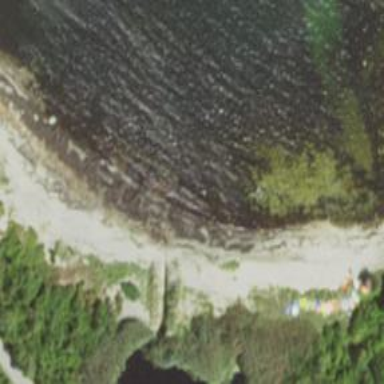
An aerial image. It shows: Beautiful beach with natural surroundings.